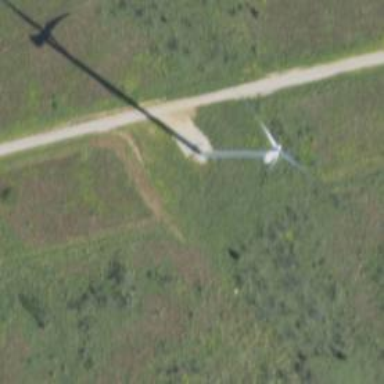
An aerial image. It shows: Wind generator powered by wind turbines of horizontal axis type. It is manufactured by Vestas.